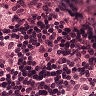
Metastatic tissue present: no